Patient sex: M
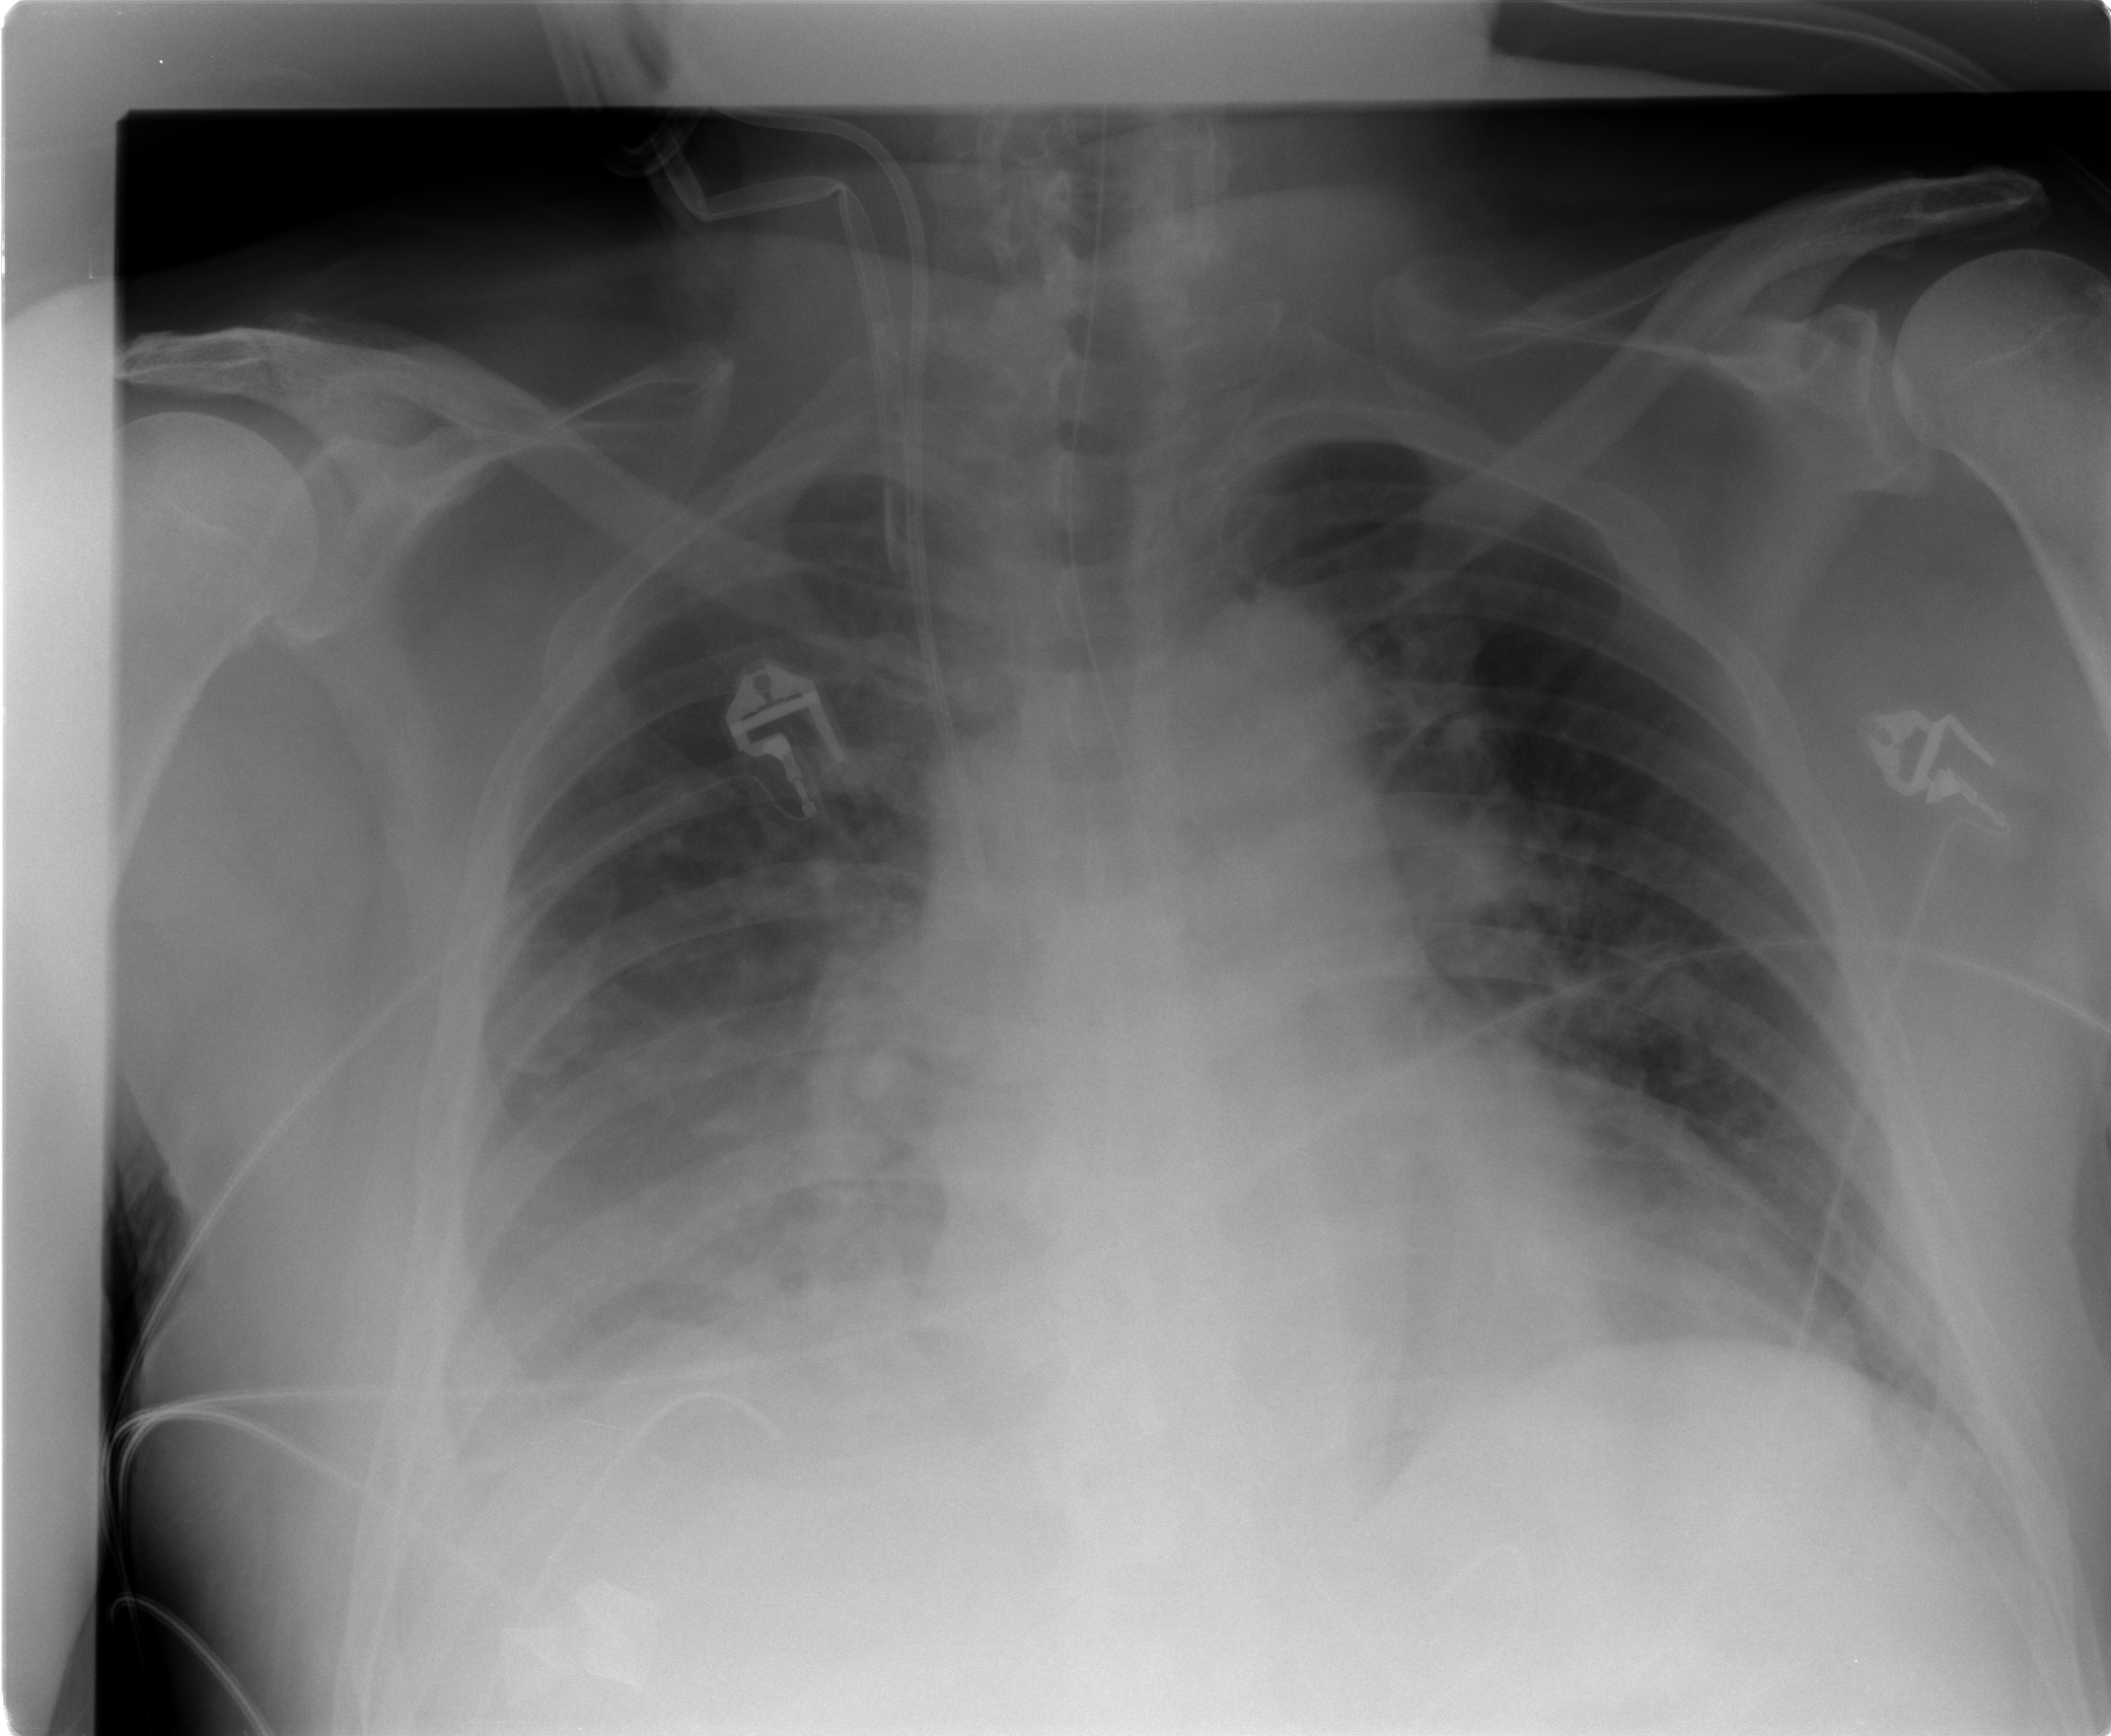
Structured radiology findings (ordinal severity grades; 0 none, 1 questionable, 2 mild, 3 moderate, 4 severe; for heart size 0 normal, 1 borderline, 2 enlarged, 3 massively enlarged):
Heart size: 2
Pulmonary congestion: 2
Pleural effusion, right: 3
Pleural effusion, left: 0
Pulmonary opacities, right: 1
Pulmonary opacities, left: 1
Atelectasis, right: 3
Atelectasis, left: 1